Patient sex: M
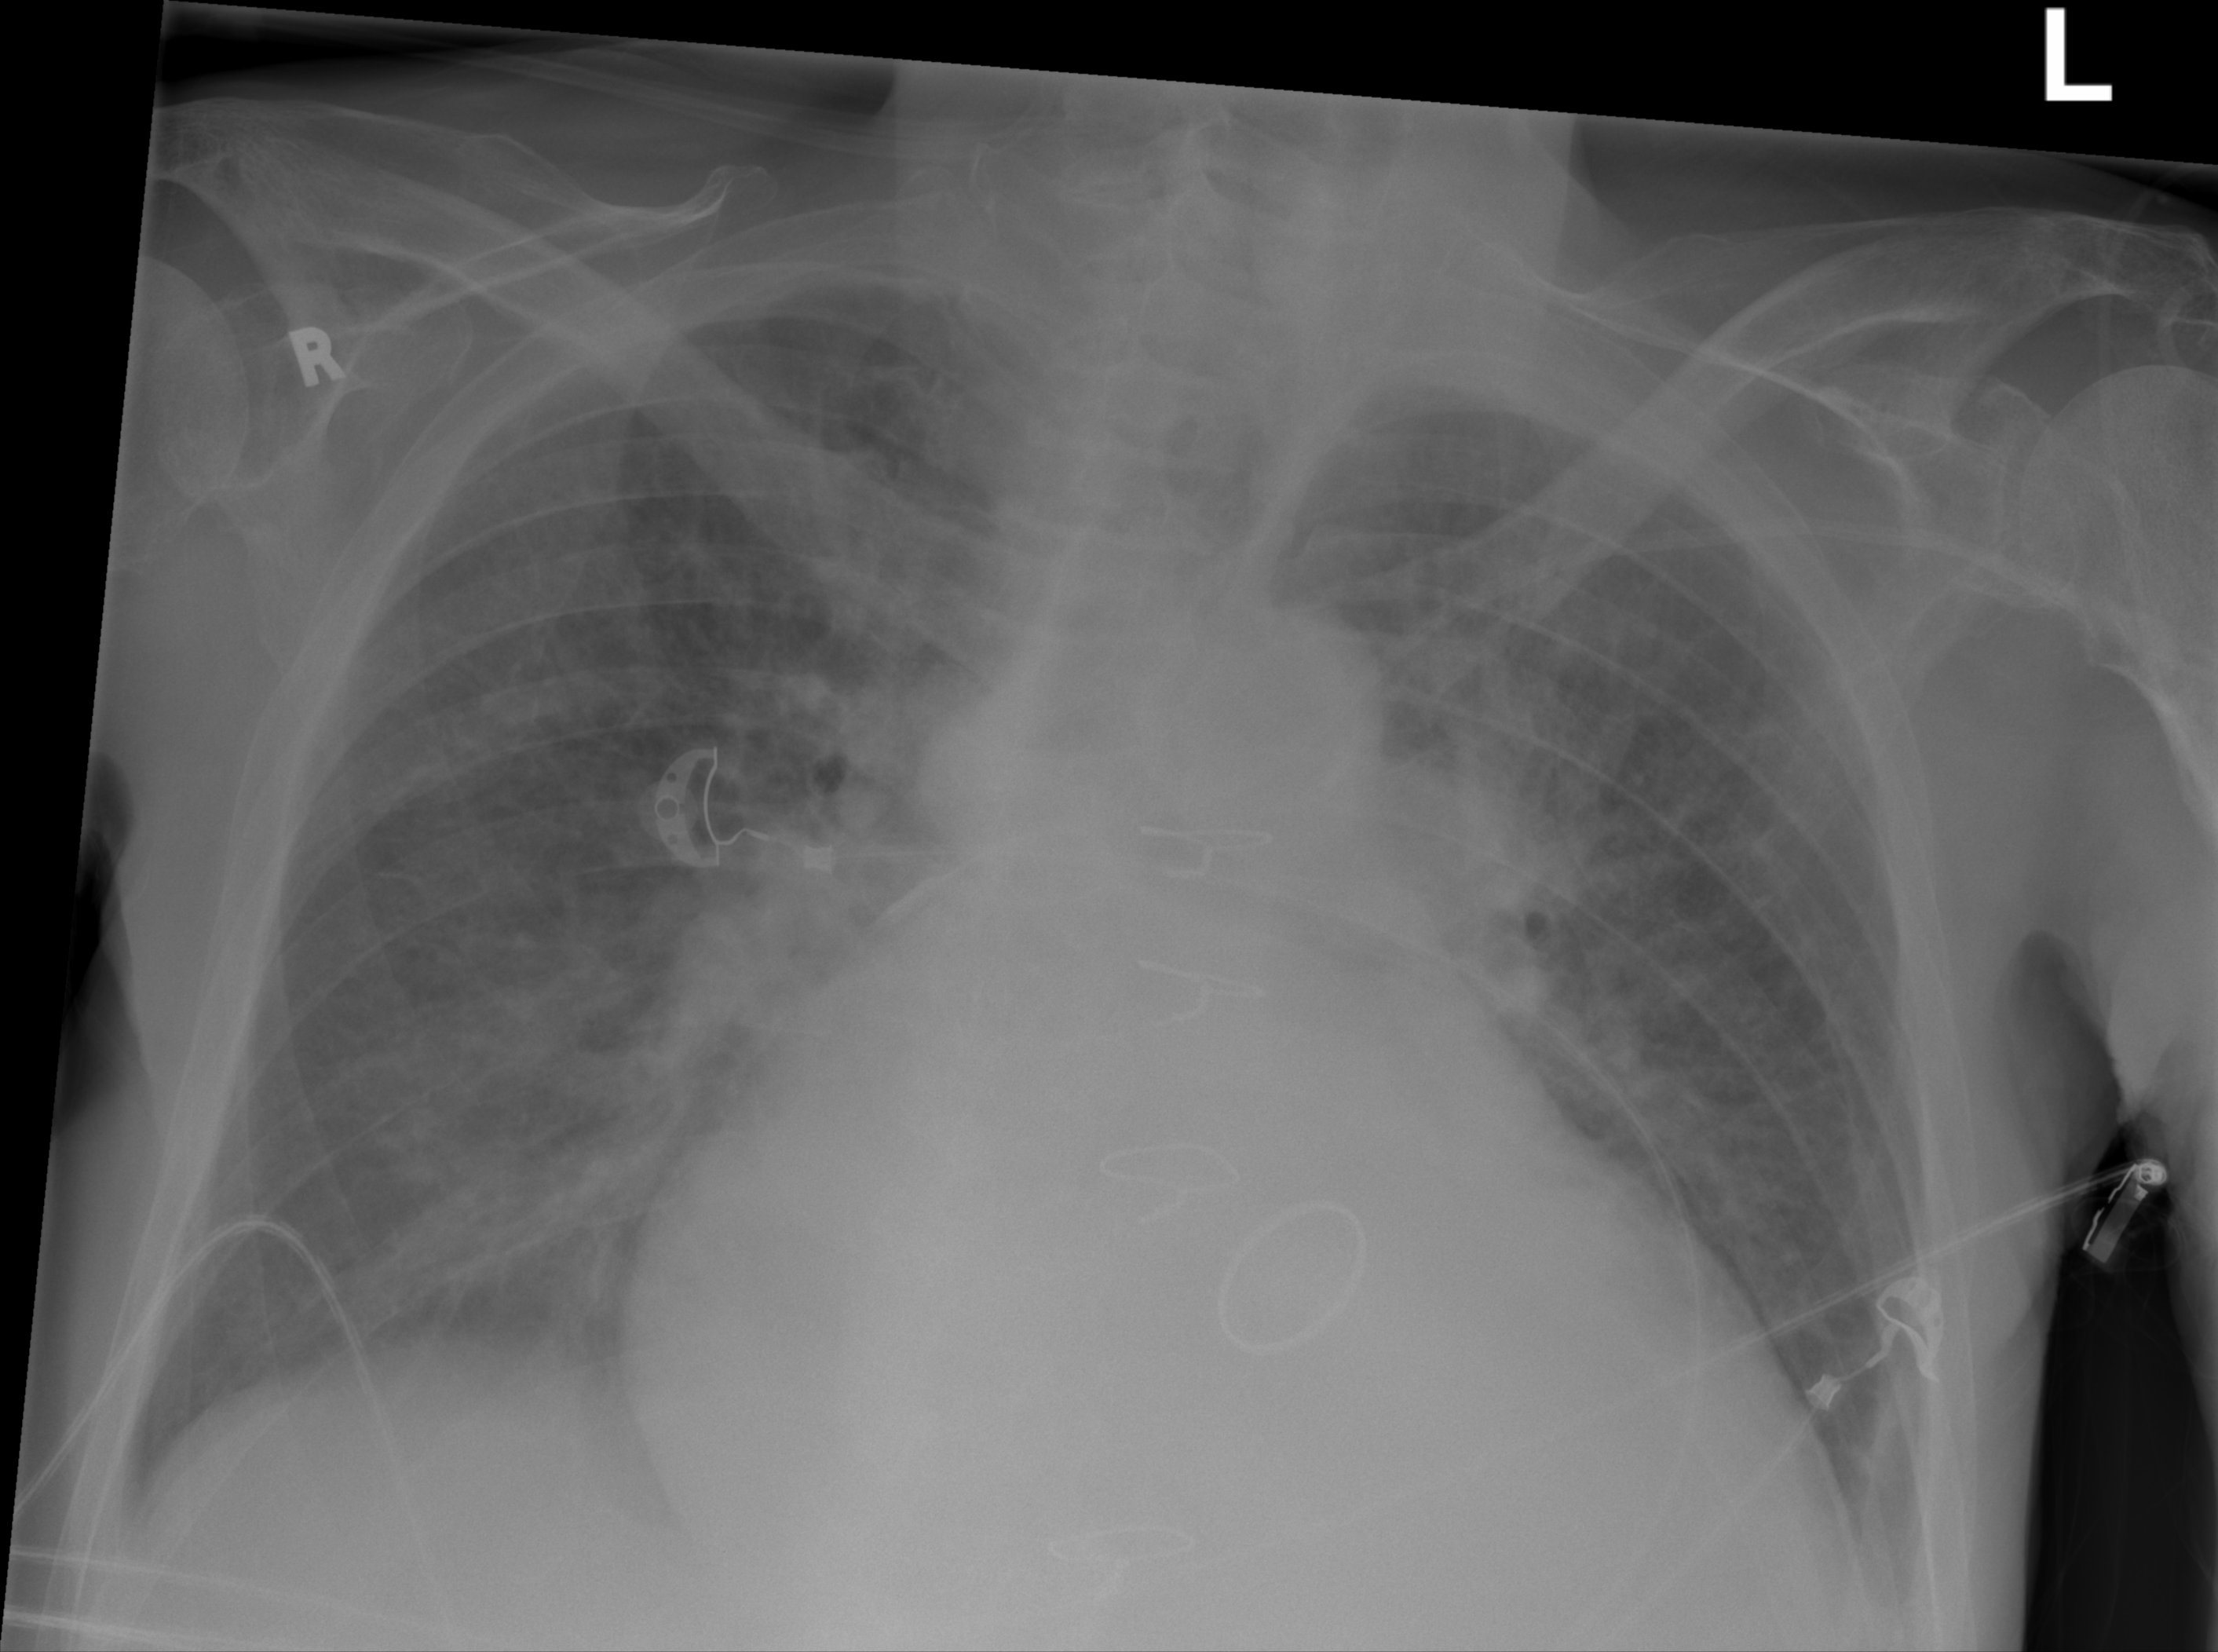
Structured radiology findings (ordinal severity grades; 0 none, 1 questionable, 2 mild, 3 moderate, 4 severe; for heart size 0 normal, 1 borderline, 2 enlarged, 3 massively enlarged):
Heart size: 3
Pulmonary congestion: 3
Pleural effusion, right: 2
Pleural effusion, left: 2
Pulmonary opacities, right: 2
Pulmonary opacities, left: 2
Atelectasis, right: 0
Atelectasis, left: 0